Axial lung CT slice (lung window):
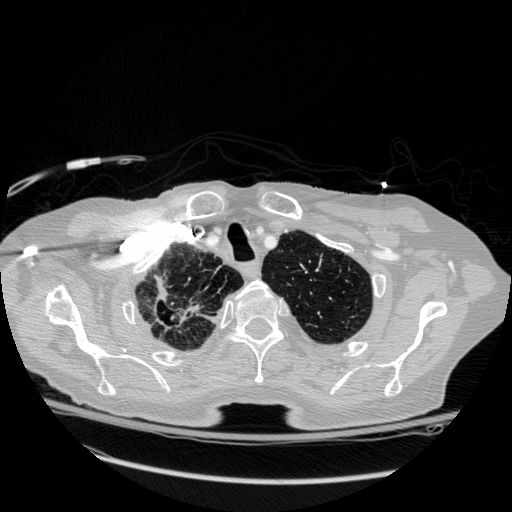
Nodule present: no